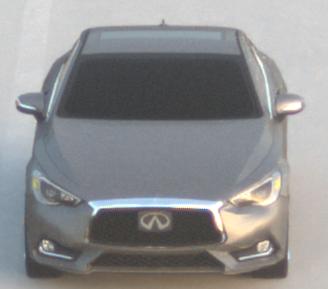
Make: Infiniti
Model: Q60 2.0t
Detailed model: Q60 (V37)
Model produced from: 2016/10
Model produced until: 2018/08
Doors: 2
Color: gray
Road condition: dry road
Daytime: sunrise or sunset
Contrast: low contrast